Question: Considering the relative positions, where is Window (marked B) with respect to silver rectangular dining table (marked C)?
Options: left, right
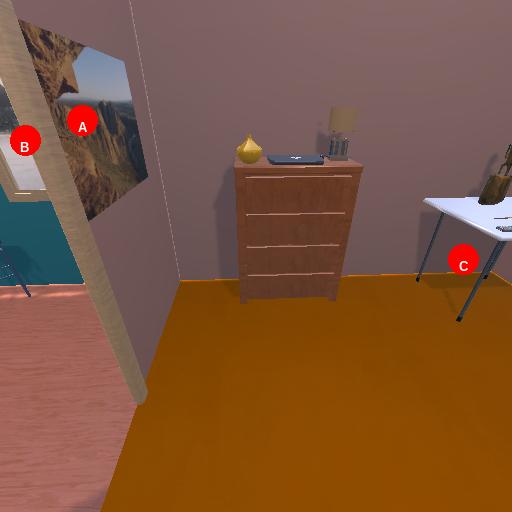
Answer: left